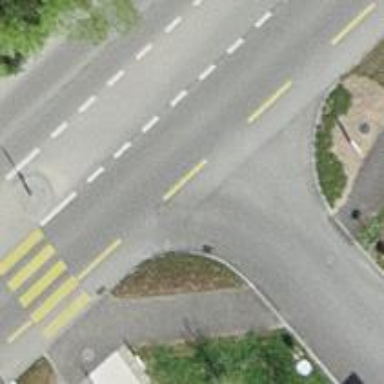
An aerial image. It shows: Road with "give way" sign.